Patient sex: F
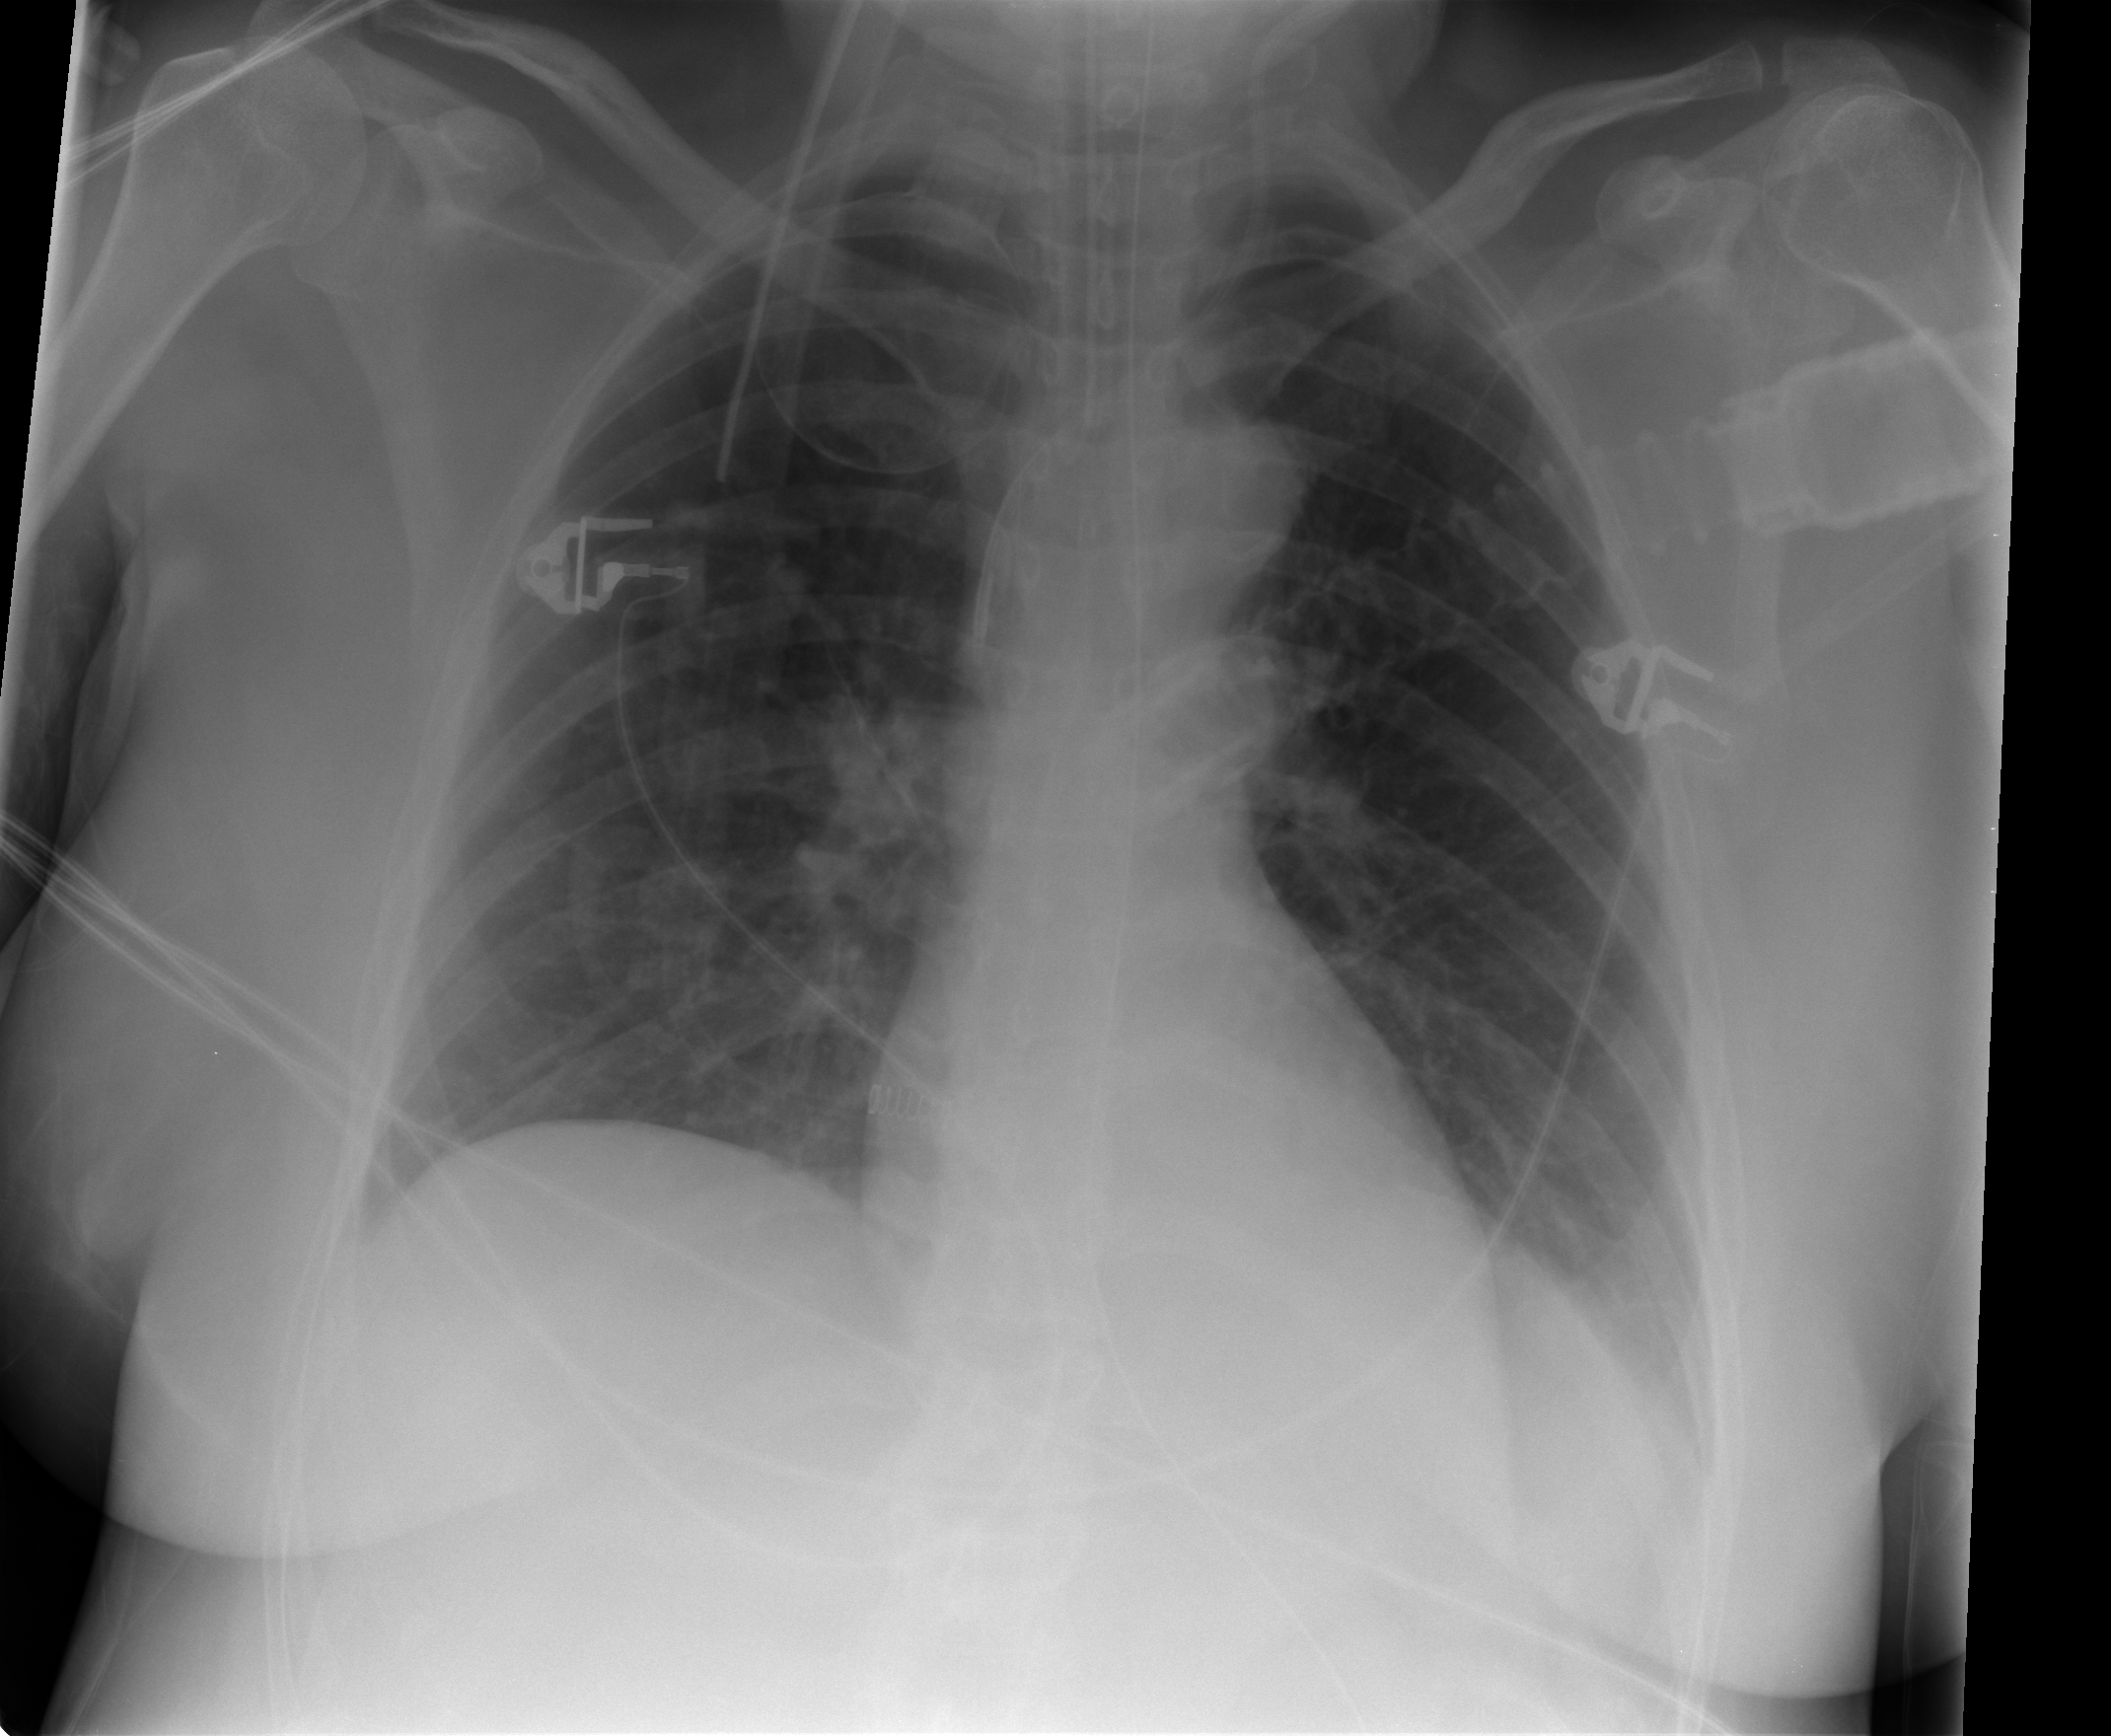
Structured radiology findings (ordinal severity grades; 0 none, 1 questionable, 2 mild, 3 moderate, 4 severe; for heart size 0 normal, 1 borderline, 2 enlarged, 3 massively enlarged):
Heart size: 0
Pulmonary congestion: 0
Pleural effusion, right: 0
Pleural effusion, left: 0
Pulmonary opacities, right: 0
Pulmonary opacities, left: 0
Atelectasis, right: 2
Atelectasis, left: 2